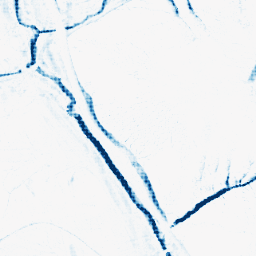
Category: morphological
Decomposition family: morphological_ellipse
Decomposition parameters: operation: closing
width: 5
height: 10
Upsampling method: sinc_hamming
Upsampling parameters: scale: 8
kernel_size: 8
Upsampling scale: 8